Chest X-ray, PA view. Patient: 35 years old, sex F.
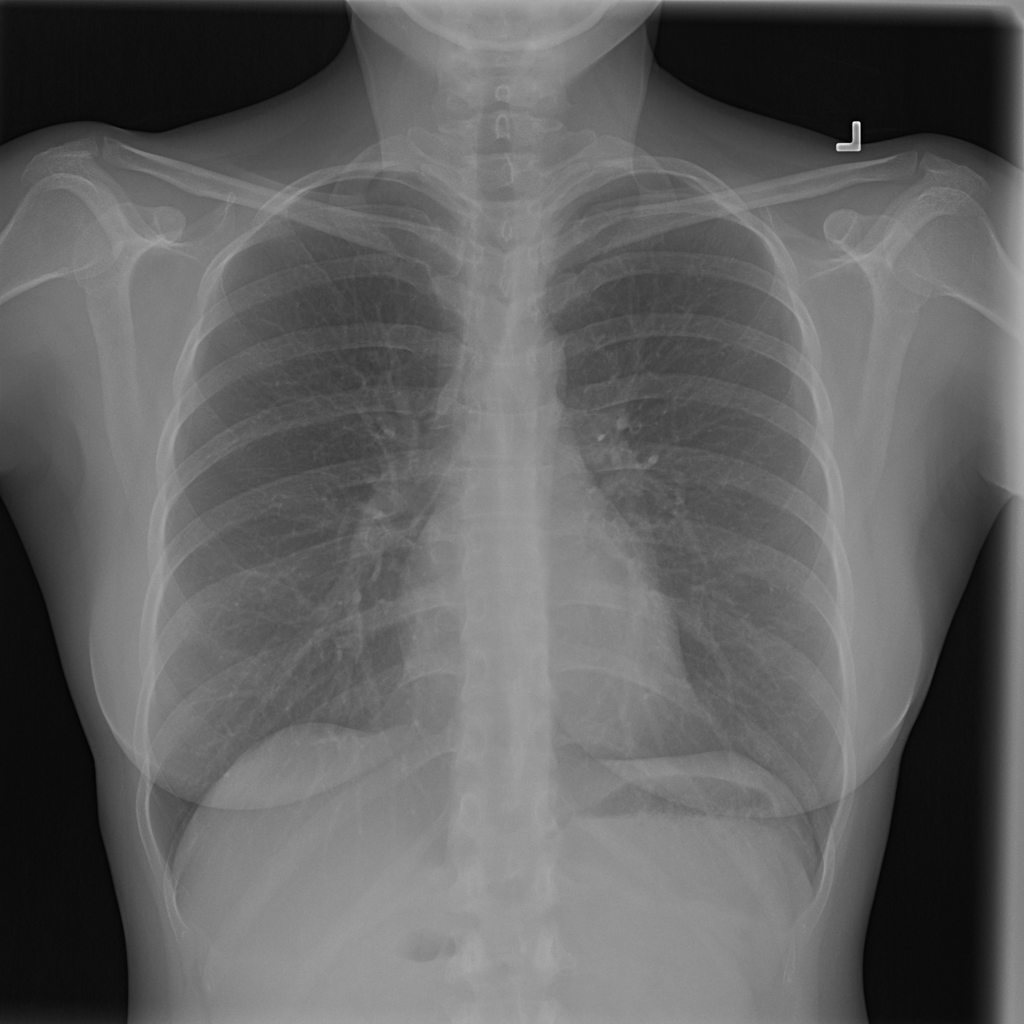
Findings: No Finding